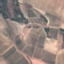
Land use / land cover class: PermanentCrop